Question: I am trying to create a UIToolbar which is dark black (real black as opposed to UIToolbar's "black"), that is slightly transparent or opaque. Below is a screenshot of the exact colour/opacity that I want it to be. Its the black overlay on top of the burger image.
I tried setting the colour, setting alpha, opaque property, translucent and nothing is working. Any suggestions?

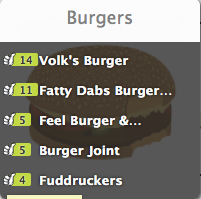
Answer: Just make a png that is the color and opacity you want, add it to your project, and [myToolbar setBackgroundImage:thatImage];
Oops actually I think the method is setBackgroundImage:forToolbarPosition:barMetrics: